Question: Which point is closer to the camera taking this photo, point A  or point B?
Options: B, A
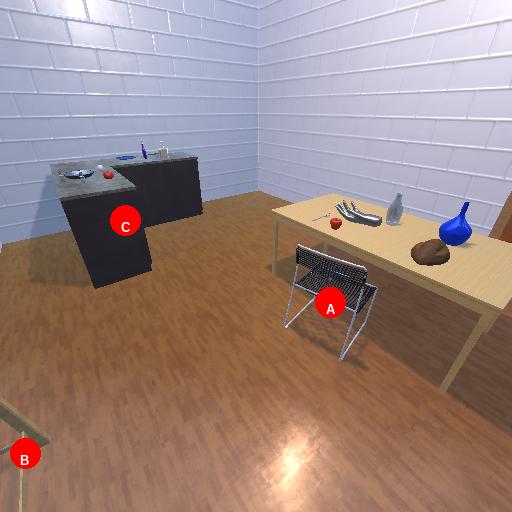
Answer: B